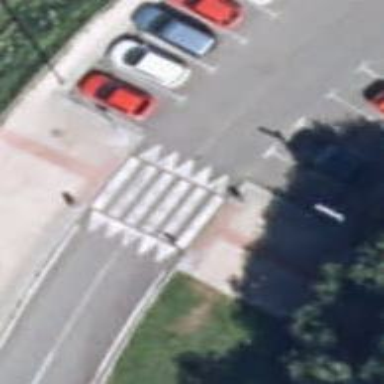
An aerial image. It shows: Marked road crossing with traffic calming table.